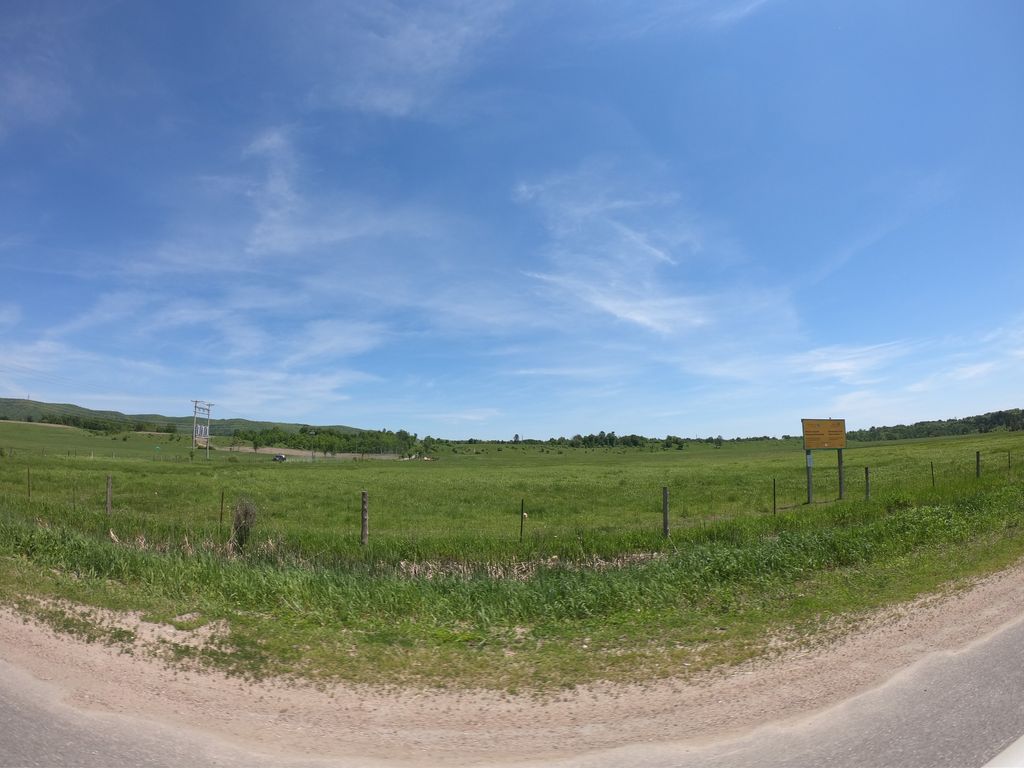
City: ottawa-gatineau